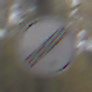
Verkehrszeichen: EndeSaemtlicherBegrenzungen
Umgebung: Outdoor, Nature
Tageszeit: MorningAfternoon
Wetter: Overcast
Licht: Natural
Jahreszeit: Autumn
Kontrast: LowContrast